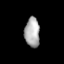
Tissue: lung
Cell type: Others
Senescence score: 0.6967
Nuclear area (px): 436
Mean DAPI intensity: 171.17